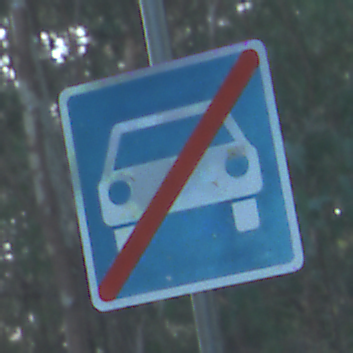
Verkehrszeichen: EndeKraftfahrstrasse
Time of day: MorningAfternoon
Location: Outdoor (Nature)
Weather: Clear
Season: NotSpecified
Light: Natural